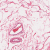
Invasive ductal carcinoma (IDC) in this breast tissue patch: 0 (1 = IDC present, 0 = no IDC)